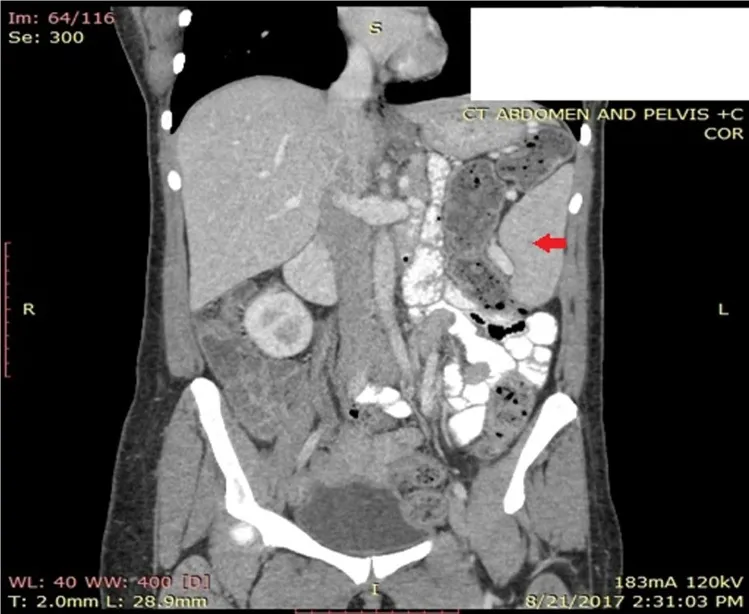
Spleen.
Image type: radiology (ct)